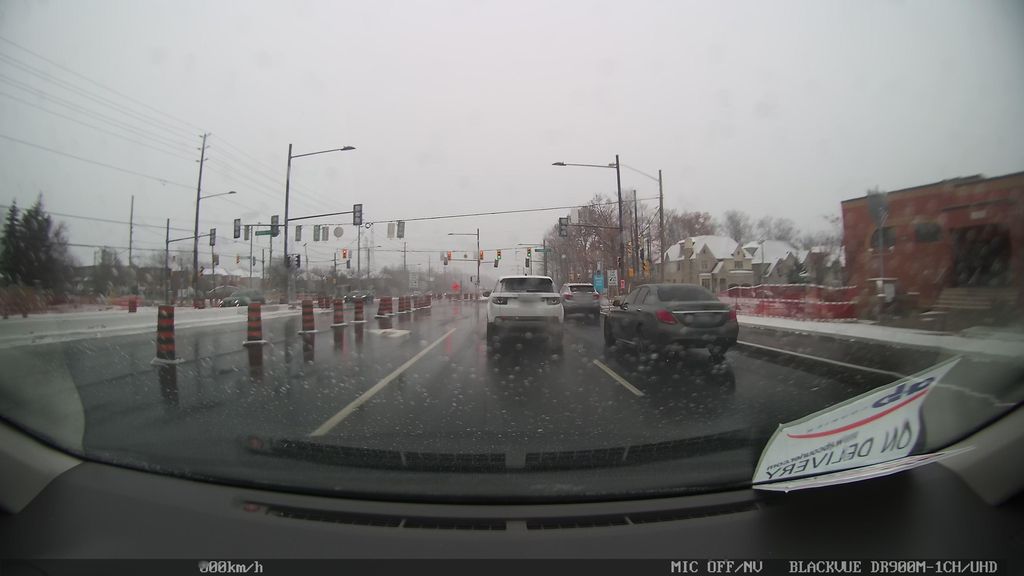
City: toronto